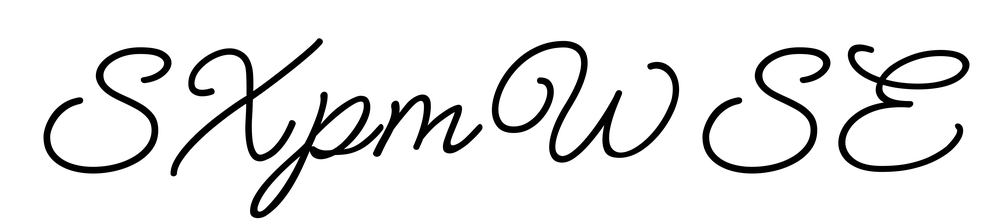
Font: MeowScript-Regular